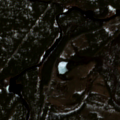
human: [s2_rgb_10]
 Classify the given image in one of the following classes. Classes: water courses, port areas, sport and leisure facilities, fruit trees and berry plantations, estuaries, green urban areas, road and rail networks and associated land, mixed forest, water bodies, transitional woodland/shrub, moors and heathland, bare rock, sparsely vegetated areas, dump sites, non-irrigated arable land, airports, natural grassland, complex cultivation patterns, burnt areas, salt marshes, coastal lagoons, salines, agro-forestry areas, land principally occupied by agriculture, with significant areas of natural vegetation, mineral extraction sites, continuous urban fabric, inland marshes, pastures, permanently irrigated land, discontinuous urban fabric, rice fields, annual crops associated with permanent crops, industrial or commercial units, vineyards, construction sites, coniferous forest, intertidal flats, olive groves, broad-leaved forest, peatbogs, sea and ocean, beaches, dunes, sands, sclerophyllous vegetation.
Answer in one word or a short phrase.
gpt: coniferous forest, transitional woodland/shrub